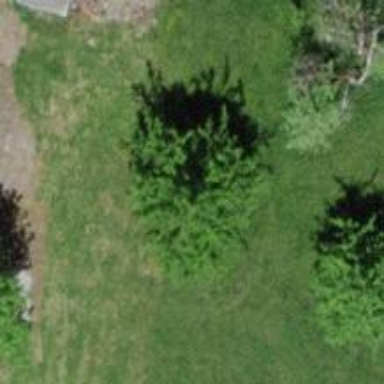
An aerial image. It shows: Broadleaved tree with lush foliage.